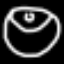
Label: donut